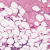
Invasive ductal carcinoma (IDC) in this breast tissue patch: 0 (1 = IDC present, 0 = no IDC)